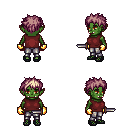
a pixel art fantasy rpg character, female body template, orc, green skin, maroon sleeveless shirt, metal pants, white blonde bedhead hairstyle, gold gloves, ghillies, dagger, four views (front, back, left, right), 2x2 character sprite sheet, small pixel art, hard edges, no anti-aliasing